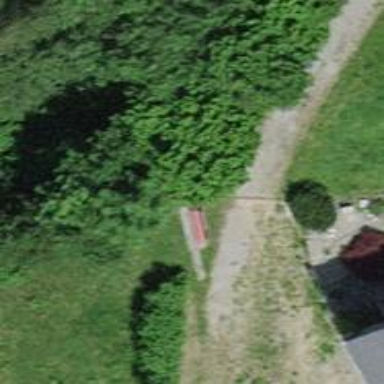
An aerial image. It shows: Red bench.